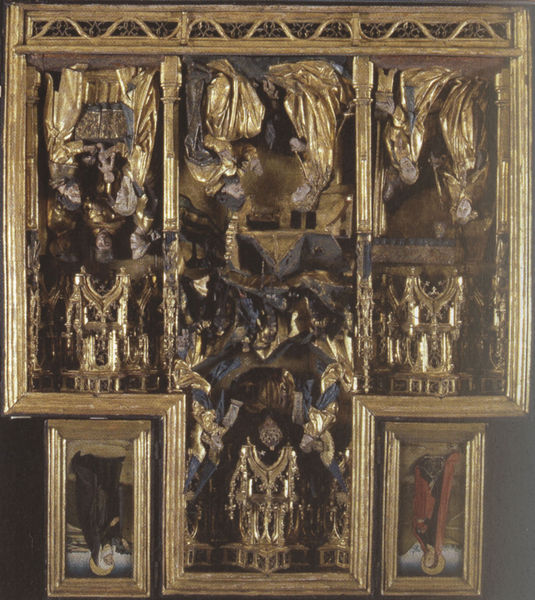
Titel: Mittelschrein mit Geburt Christi des Brüsseler Altärchens
Institution: Berlin, Staatliche Museen, Skulpturensammlung
Schlagwörter: blau, flügel, gemälde, frauen, menschen, holz, rot, bibel, rahmen, gold, mantel, drei, gotik, engel, relief, altar, nimbus, christus, jesus, mittelalter, heilige, golden, kirchlich, heilig, maria, dreiteilig, geburt, krippe, roter mantel, ikonen, passion, kopfstand, blattgold, schnitzarbeit, umgekehrt, auf dem kopf, überkopf, mutter maria, barock?, steht auf dem kopf, verkehrtrum